Question: After choosing git --> commit changes, I have a dialogue as below with 'Commit' in the bottom right. It seems to have the 'i' underlined, however I can't work out what the shortcut for it is as none of the usual combinations e.g. Command-I, Command-Alt-I work. Any ideas?

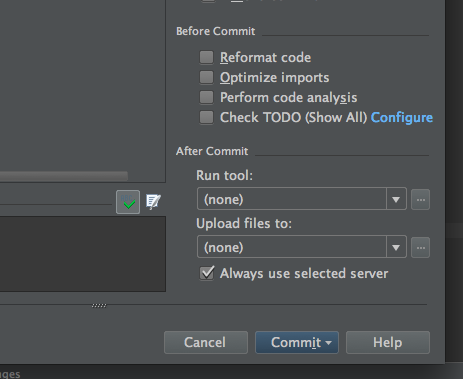
Answer: Mnemonics usually work via the key, so it would be +.
Note that confirms the dialog choice and if the focus is in the text area, it would be +.
+ mnemonic will also not work when you are entering the commit comment, so you should use +.